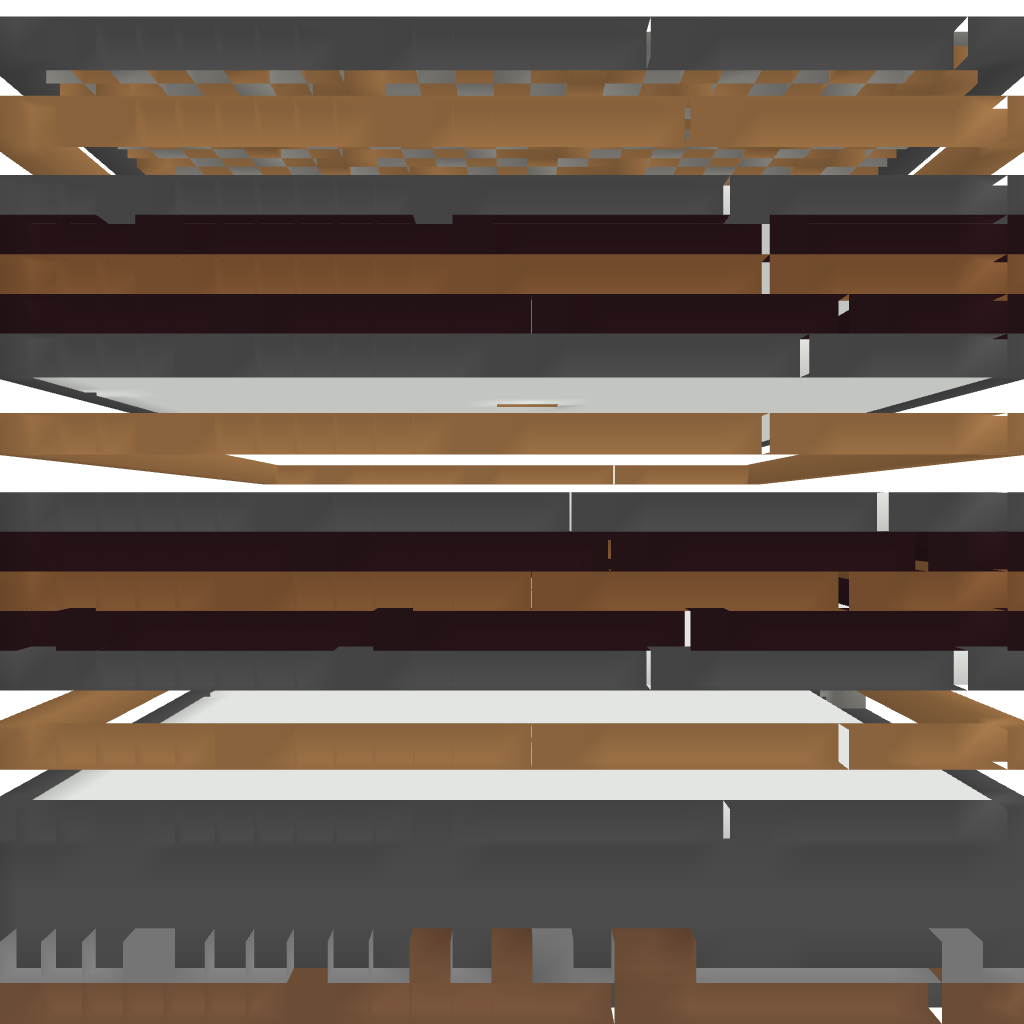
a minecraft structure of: Large Spleef Arena [5 Floors]